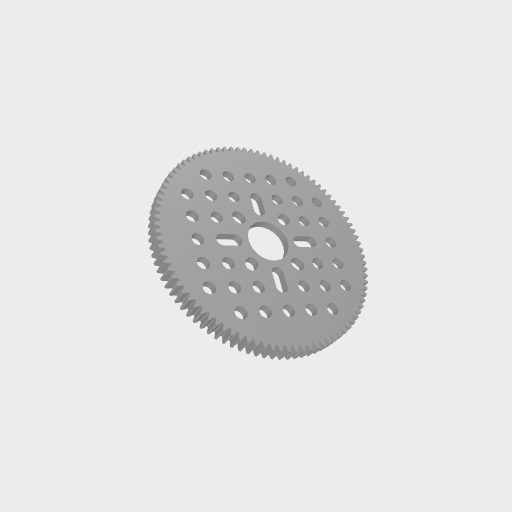
Part: HubMountAluminumGear90T